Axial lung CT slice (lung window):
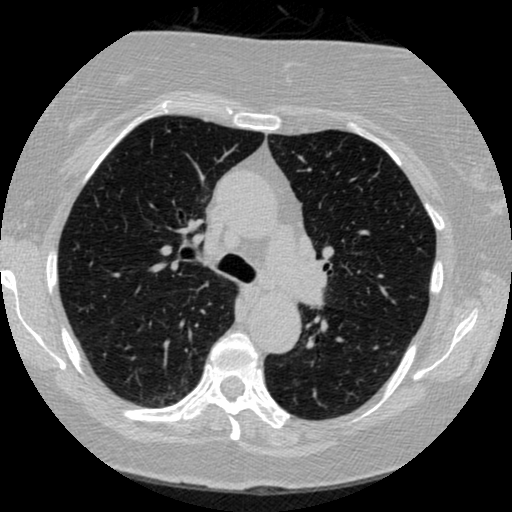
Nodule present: no